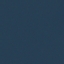
Label: SeaLake